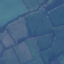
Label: Pasture